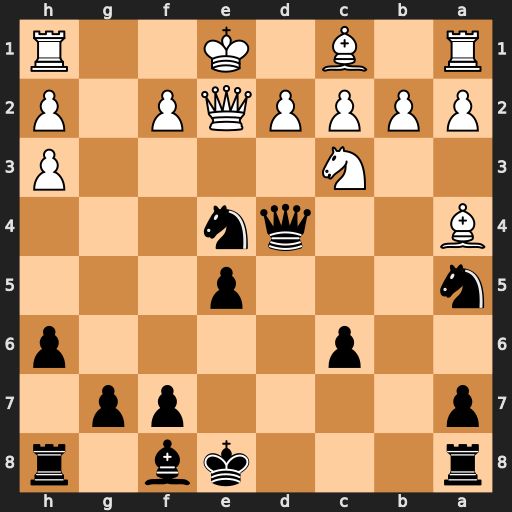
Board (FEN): r3kb1r/p4pp1/2p4p/n3p3/B2qn3/2N4P/PPPPQP1P/R1B1K2R
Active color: b
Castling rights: KQkq
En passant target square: -
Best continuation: Nxc3 dxc3 Qxa4 Qxe5+ Be7